Question: I'm trying to implement some 'ImageView' buttons programmatically, so I can sort them at runtime.
I use a layout resource called 'image_bg' as background to the buttons in XML, as seen here in my 'activity_main.xml':
'''
<ImageView android:layout_margin="1dp"
android:clickable="true"
android:layout_weight="1"
android:layout_width="0dp"
android:id="@+id/imageButton"
android:src="@drawable/a"
android:background="@layout/image_bg"
android:scaleType="fitCenter"/>
'''
Attempting to set the background to layout/image_bg programmatically, I run into this error:

I can't manage to set the background to the layout file, no matter what combinations commands I use. I've searched extensively, and tried all manner of combinations of 'getResources().getDrawable(R.layout.image_bg)', and using 'setBackground(R.layout.image_bg)' instead - but I've had no luck so far.
EDIT: ------------------------------------------------
After moving the image_bg.xml file to R.drawable as suggested, the syntax error was fixed, but the following error occurs during runtime:
'''
java.lang.RuntimeException: Unable to start activity ComponentInfo{m.fugl/m.fugl.MainActivity}: android.content.res.Resources$NotFoundException: Resource ID #0x7f02006a
'''
The content of image_bg.xml:
'''
<?xml version="1.0" encoding="UTF-8" ?>
<shape xmlns:android="http://schemas.android.com/apk/res/android"
android:background="@android:color/transparent"
android:layout_height="match_parent"
android:layout_width="match_parent">
<solid android:color="#000000" />
<stroke android:width="1dp" android:color="#776da8"/>
<corners android:bottomRightRadius="3dp" android:bottomLeftRadius="3dp" android:topLeftRadius="3dp" android:topRightRadius="3dp" />
<padding android:left="2dp" android:top="2dp" android:right="2dp" android:bottom="2dp" />
</shape>
'''
I've tried running gradlew clean, but it hasn't helped.
EDIT2---------------------------------------------------:
Attempted to change my image_bg.xml file into this:
'''
<?xml version="1.0" encoding="UTF-8" ?>
<shape xmlns:android="http://schemas.android.com/apk/res/android">
<solid android:color="#000000" />
<stroke android:width="1dp" android:color="#776da8"/>
<corners android:bottomRightRadius="3dp" android:bottomLeftRadius="3dp" android:topLeftRadius="3dp" android:topRightRadius="3dp" />
<padding android:left="2dp" android:top="2dp" android:right="2dp" android:bottom="2dp" />
</shape>
'''
I still recieve an error. The entire stack trace:
'''
07-01 18:14:58.817 977-977/m.fugl E/AndroidRuntime: FATAL EXCEPTION: main
Process: m.fugl, PID: 977
java.lang.RuntimeException: Unable to start activity ComponentInfo{m.fugl/m.fugl.MainActivity}: android.content.res.Resources$NotFoundException: Resource ID #0x7f02006a
at android.app.ActivityThread.performLaunchActivity(ActivityThread.java:2329)
at android.app.ActivityThread.handleLaunchActivity(ActivityThread.java:2389)
at android.app.ActivityThread.access$900(ActivityThread.java:147)
at android.app.ActivityThread$H.handleMessage(ActivityThread.java:1296)
at android.os.Handler.dispatchMessage(Handler.java:102)
at android.os.Looper.loop(Looper.java:135)
at android.app.ActivityThread.main(ActivityThread.java:5254)
at java.lang.reflect.Method.invoke(Native Method)
at java.lang.reflect.Method.invoke(Method.java:372)
at com.android.internal.os.ZygoteInit$MethodAndArgsCaller.run(ZygoteInit.java:898)
at com.android.internal.os.ZygoteInit.main(ZygoteInit.java:693)
Caused by: android.content.res.Resources$NotFoundException: Resource ID #0x7f02006a
at android.content.res.Resources.getValue(Resources.java:1310)
at android.content.res.Resources.getDrawable(Resources.java:790)
at android.content.res.Resources.getDrawable(Resources.java:770)
at android.content.Context.getDrawable(Context.java:402)
at android.view.View.setBackgroundResource(View.java:16105)
at m.fugl.SoundButton.<init>(SoundButton.java:58)
at m.fugl.MainActivity.onCreate(MainActivity.java:111)
at android.app.Activity.performCreate(Activity.java:5933)
at android.app.Instrumentation.callActivityOnCreate(Instrumentation.java:1105)
at android.app.ActivityThread.performLaunchActivity(ActivityThread.java:2282)
at android.app.ActivityThread.handleLaunchActivity(ActivityThread.java:2389)
at android.app.ActivityThread.access$900(ActivityThread.java:147)
at android.app.ActivityThread$H.handleMessage(ActivityThread.java:1296)
at android.os.Handler.dispatchMessage(Handler.java:102)
at android.os.Looper.loop(Looper.java:135)
at android.app.ActivityThread.main(ActivityThread.java:5254)
at java.lang.reflect.Method.invoke(Native Method)
at java.lang.reflect.Method.invoke(Method.java:372)
at com.android.internal.os.ZygoteInit$MethodAndArgsCaller.run(ZygoteInit.java:898)
at com.android.internal.os.ZygoteInit.main(ZygoteInit.java:693)
'''
EDIT3---------------------------------:
Soundbutton is a class that holds an Imageview, a sound, and various methods used for playback of the sound. Here is its constructor:
'''
SoundButton(int uri, Context context, int src, CharSequence text) {
//Binder lyd og knap til constructor parametre
globalUri = uri;
globalContext = context;
globalText = text;
buttonId = new ImageView(context);
createSoundForButton();
buttonId.setImageResource(src);
buttonId.setBackgroundResource(R.drawable.image_bg);
buttonId.setClickable(true);
buttonId.setHapticFeedbackEnabled(true);
buttonId.setLongClickable(false);
buttonId.setHovered(false);
setButtonIsPlaying(false);
setVisible(false);
// Nar der trykkes pa knappen....
buttonId.setOnClickListener(new View.OnClickListener() {
@Override
public void onClick(final View v) {
playOrPauseSound();
}
});
buttonId.setLongClickable(true);
buttonId.setOnLongClickListener(new View.OnLongClickListener() {
@Override
public boolean onLongClick(View view) {
PopupMenu popupMenu = new PopupMenu(globalContext, view);
popupMenu.setOnMenuItemClickListener(SoundButton.this);
popupMenu.inflate(R.menu.popup_menu);
popupMenu.show();
buttonId.setBackgroundColor(Color.BLUE);
popupMenu.setOnDismissListener(new PopupMenu.OnDismissListener() {
@Override
public void onDismiss(PopupMenu menu) {
setButtonIsPlaying(false);
}
});
return true;
}
});
}
'''
The problem is supposedly on line 58 right at:
buttonId.setBackgroundResource(R.drawable.image_bg);
EDIT4---------------------------------:
I found the answer. I copied the image_bg.xml file to the drawables folder from inside Android Studio, and that made it land in the drawable-large-mdpi folder, instead of the drawable folder. After copying image_bg.xml into the drawable folder it now works, because the compiler can find the xml file!
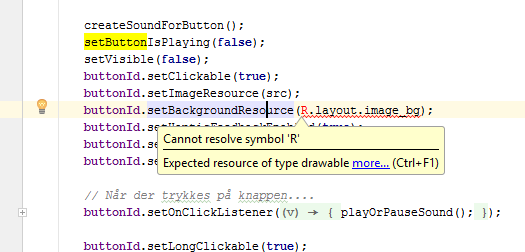
Answer: Looking at the picture you posted, you are providing a value from 'R.layout', while it is waiting an int from 'R.drawable'.
'R.layout.image_bg' should be 'R.drawable.image_bg', and hopefully you put the 'image_bg' in one of the drawable folders